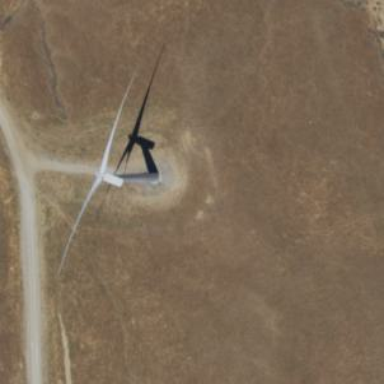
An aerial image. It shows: Wind generator using wind turbines of horizontal axis.